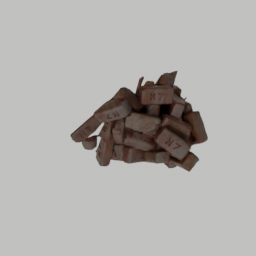
Label: architecture